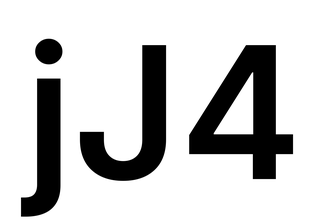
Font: Inter_SemiBold